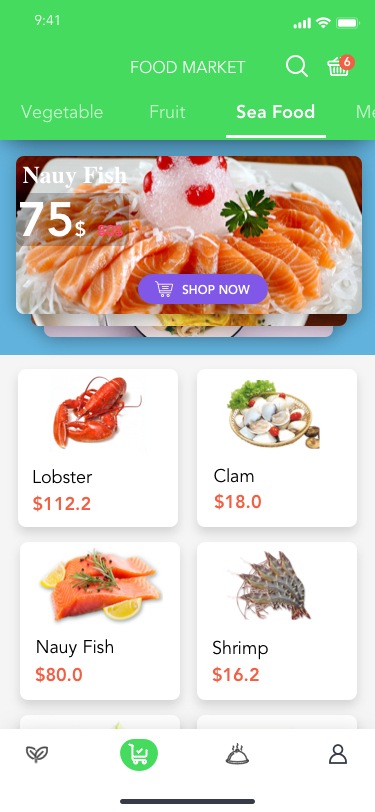
Text in this UI design:
Tomato
Broccoli
Shrimp
$16.2
Nauy Fish
$80.0
Clam
$18.0
Lobster
$112.2
75$
80$
Nauy Fish
Shop now
FOOD MARKET
Vegetable
Fruit
Sea Food
Meat